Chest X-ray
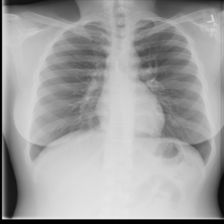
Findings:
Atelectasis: negative
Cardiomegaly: negative
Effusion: negative
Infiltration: negative
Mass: negative
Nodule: negative
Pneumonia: negative
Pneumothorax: negative
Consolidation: negative
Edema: negative
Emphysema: negative
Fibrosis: negative
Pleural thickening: negative
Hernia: negative